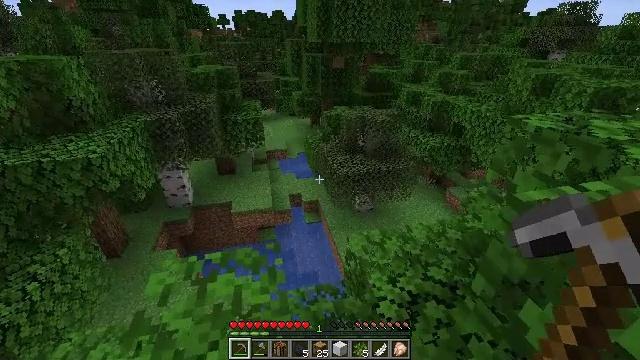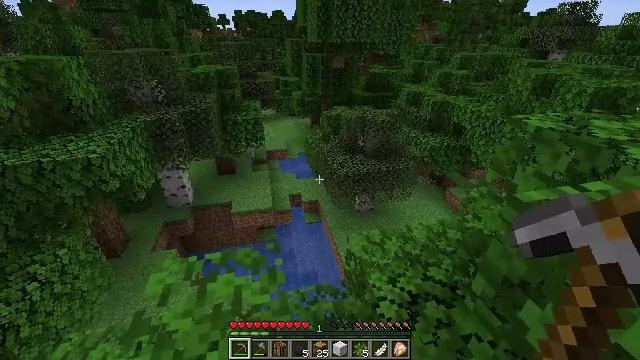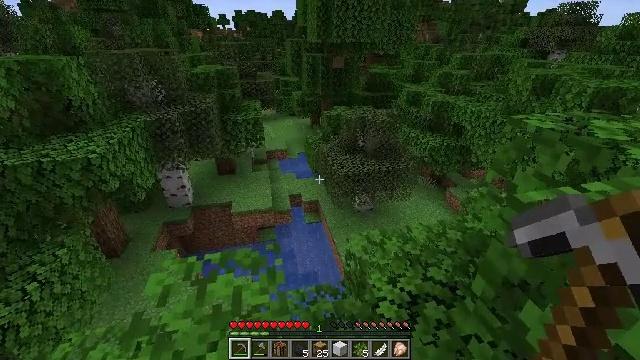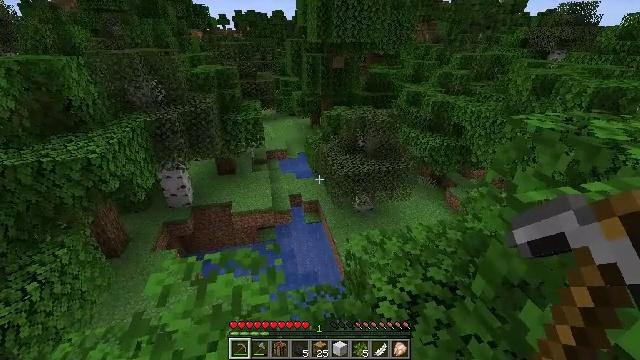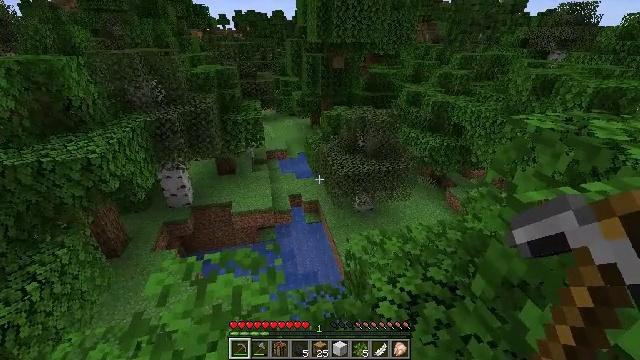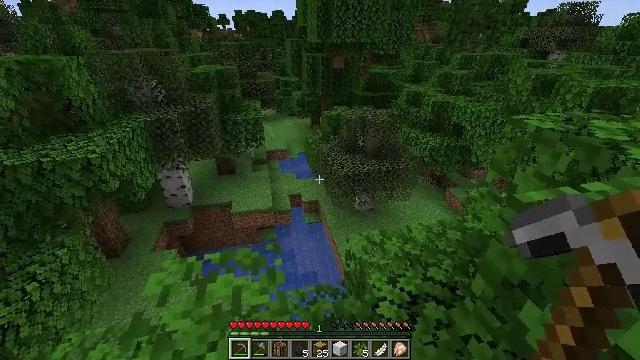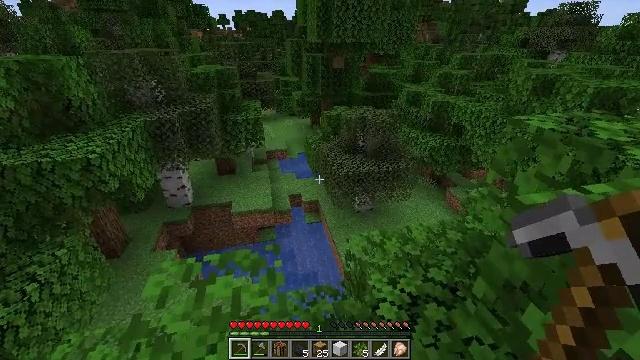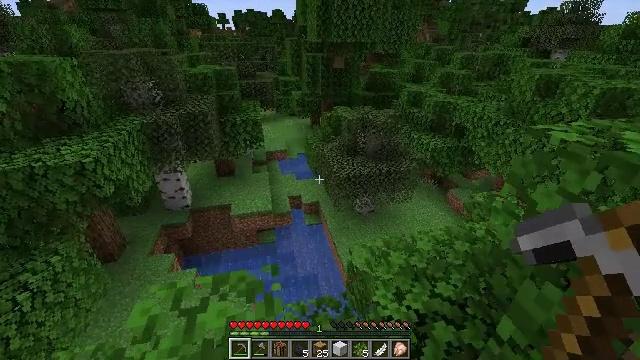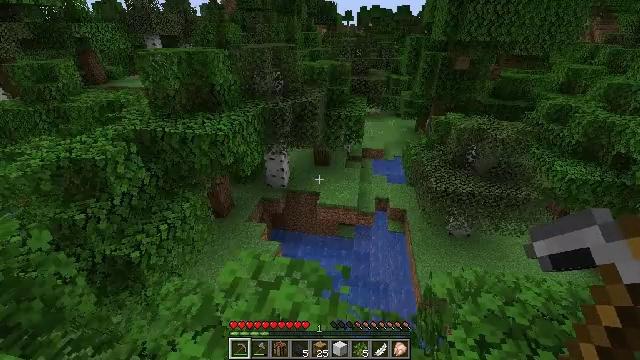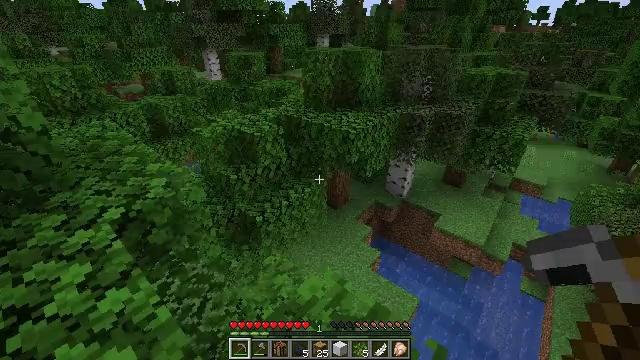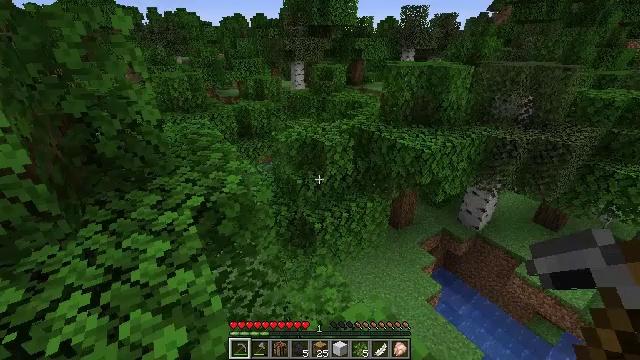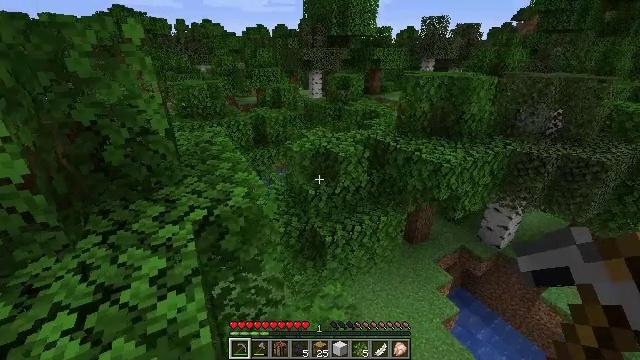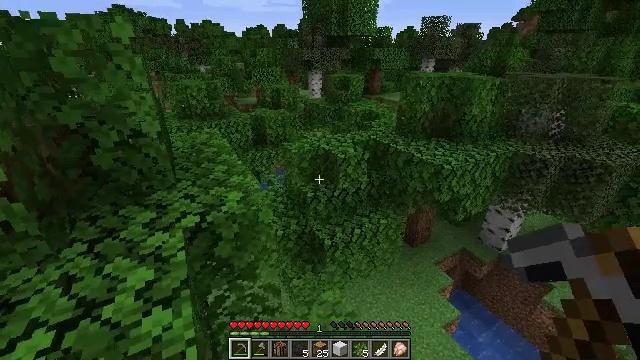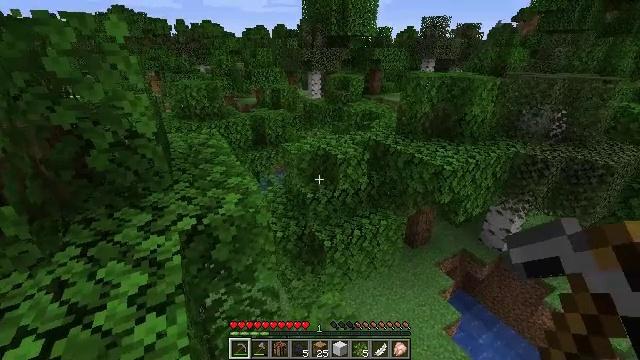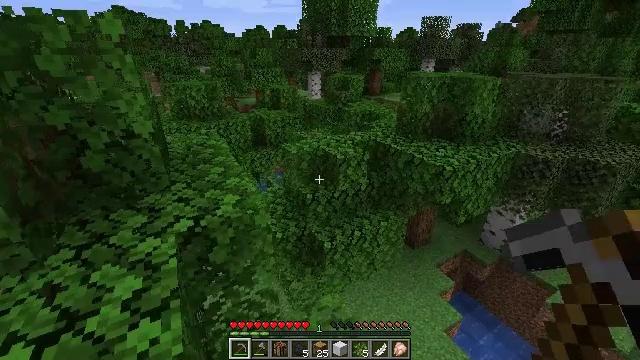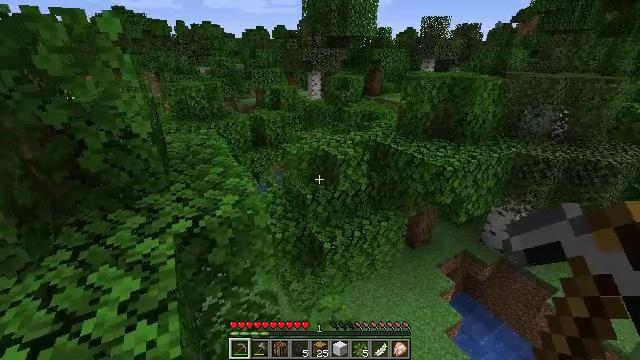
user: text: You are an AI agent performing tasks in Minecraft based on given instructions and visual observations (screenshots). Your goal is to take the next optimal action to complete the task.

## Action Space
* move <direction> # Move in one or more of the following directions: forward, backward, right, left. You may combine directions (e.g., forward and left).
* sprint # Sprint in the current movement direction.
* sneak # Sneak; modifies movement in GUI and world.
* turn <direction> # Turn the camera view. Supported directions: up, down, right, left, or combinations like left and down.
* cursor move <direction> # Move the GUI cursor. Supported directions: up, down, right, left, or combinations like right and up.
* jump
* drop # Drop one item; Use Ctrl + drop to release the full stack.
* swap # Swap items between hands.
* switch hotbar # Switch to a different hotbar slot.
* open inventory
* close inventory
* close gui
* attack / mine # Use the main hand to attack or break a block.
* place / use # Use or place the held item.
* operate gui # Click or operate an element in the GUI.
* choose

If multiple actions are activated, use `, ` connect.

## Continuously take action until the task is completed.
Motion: motion action
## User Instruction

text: Fish and kill the salmon.
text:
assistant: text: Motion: no_op
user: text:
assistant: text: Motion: no_op
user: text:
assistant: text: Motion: no_op
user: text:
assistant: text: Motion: no_op
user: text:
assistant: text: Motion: no_op
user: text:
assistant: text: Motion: move forward
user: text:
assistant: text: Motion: move forward
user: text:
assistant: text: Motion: move forward, turn left
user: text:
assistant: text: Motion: move forward, turn left
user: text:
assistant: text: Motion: move forward, turn left and up
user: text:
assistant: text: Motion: move forward, turn left and up
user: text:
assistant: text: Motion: no_op
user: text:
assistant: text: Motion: no_op
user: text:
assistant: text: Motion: no_op
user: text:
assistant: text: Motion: no_op
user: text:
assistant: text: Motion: turn left
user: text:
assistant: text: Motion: turn left and up
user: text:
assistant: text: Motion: move forward, turn left and up
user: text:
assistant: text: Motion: move forward, turn left and up
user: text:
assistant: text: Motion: move forward
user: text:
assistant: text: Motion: move forward
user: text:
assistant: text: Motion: move forward, turn right, jump
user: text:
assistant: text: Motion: move forward, sprint, turn right, jump
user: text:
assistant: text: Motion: move forward, sprint, turn right, jump
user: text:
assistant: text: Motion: move forward, sprint, jump
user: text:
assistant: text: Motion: move forward, sprint
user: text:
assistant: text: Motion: move forward, sprint
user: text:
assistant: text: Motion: move forward and move right, sprint
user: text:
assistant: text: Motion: move forward and move right, sprint
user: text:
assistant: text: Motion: move forward and move right, sprint